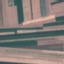
Label: AnnualCrop